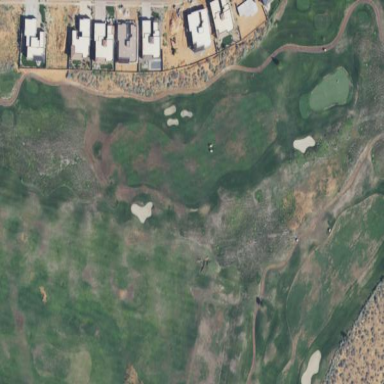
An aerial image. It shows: Grassy area designated as golf fairway.